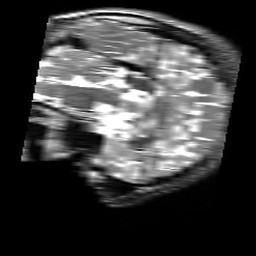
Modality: T2w
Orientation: sagittal
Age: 21
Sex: male
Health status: healthy
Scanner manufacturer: siemens
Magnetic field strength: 3 T
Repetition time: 4.01 s
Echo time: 0.116 s